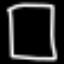
Label: square